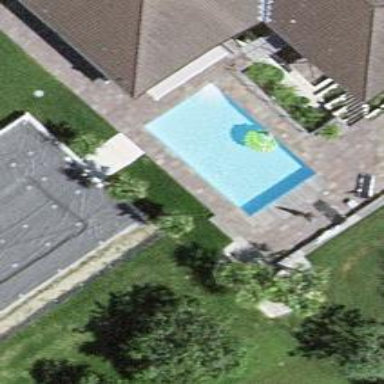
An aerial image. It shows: Swimming pool located in leisure land.